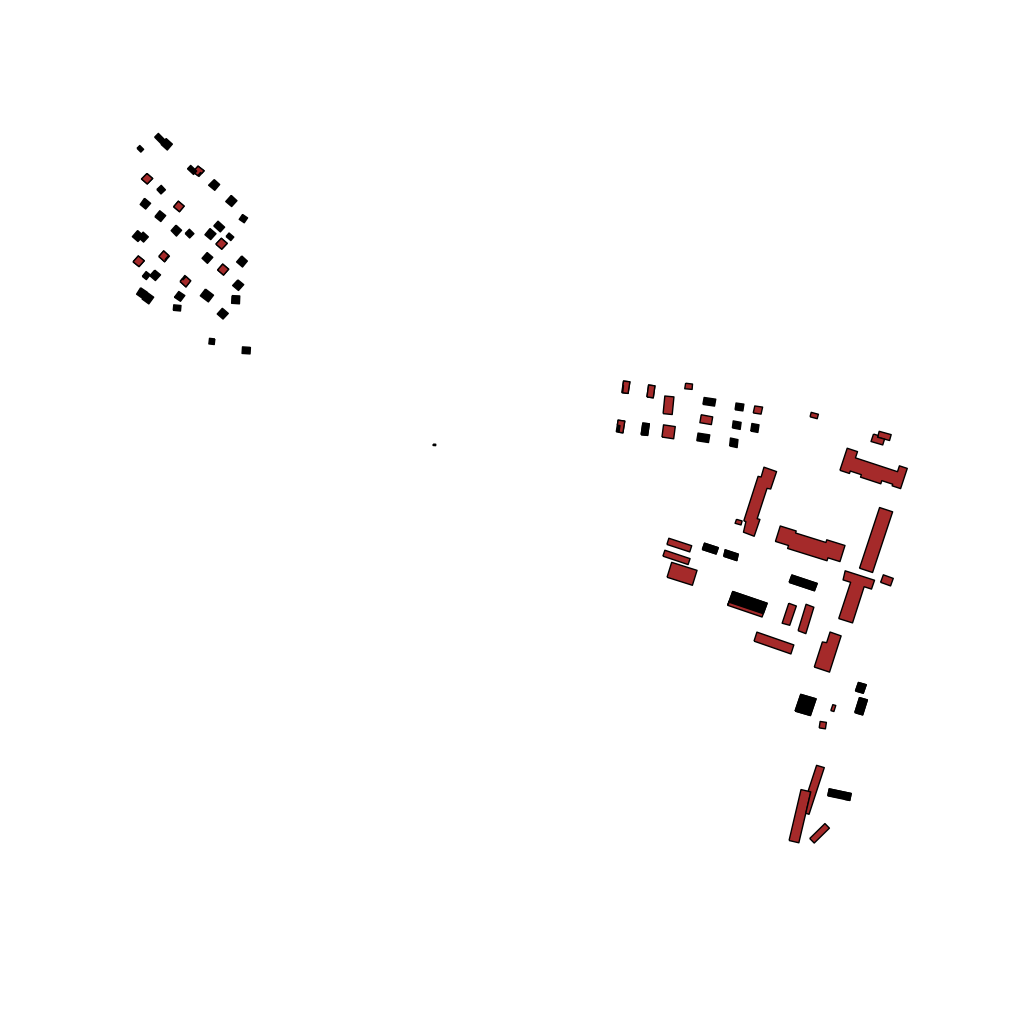
Tags: overhead vector_map, recreation, residential, individual_rise, low_rise, density_1, Building, Facility, 1.0 km²